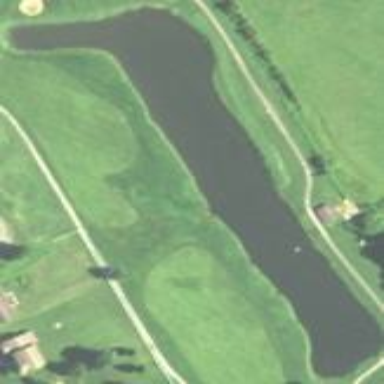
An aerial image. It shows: Golf course with lateral water hazard. The course has pitch surrounded by water.